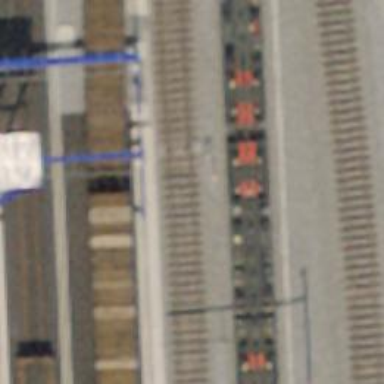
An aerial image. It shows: Railway switch.